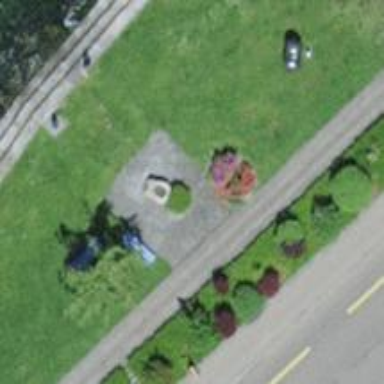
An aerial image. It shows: Beautiful fountain.